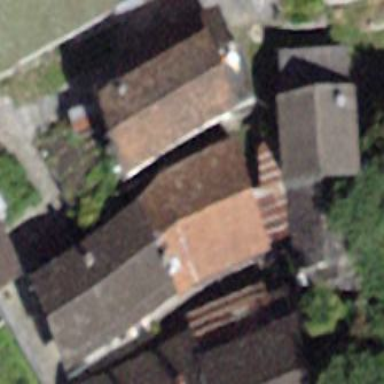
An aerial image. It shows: Detached building.